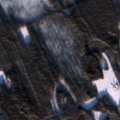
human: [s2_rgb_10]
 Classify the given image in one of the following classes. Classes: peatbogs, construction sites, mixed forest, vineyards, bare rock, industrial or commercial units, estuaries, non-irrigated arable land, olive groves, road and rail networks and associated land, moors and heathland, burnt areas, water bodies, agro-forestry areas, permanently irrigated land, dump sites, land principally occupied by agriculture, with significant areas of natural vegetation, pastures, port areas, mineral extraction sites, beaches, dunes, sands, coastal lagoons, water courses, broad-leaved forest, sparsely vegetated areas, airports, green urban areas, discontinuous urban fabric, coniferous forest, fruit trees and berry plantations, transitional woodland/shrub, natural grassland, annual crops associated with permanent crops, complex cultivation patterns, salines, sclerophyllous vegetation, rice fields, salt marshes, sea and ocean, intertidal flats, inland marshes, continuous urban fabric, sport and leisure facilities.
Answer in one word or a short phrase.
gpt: coniferous forest, mixed forest